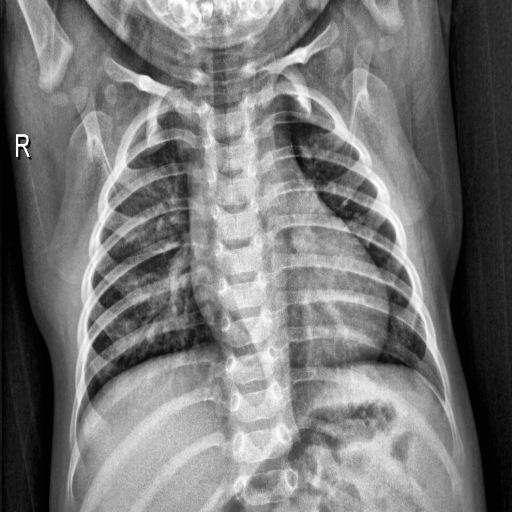
Finding: NORMAL